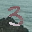
Label: 3